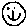
Label: smiley face